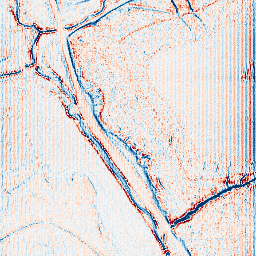
Category: edge_preserving
Decomposition family: anisotropic_diffusion
Decomposition parameters: iterations: 20
kappa: 100
gamma: 0.05
Upsampling method: fft_zeropad
Upsampling parameters: scale: 8
Upsampling scale: 8